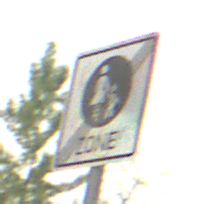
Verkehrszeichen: EndeFussgaengerzone
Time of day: MorningAfternoon
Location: Outdoor (Nature)
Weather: Overcast
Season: NotSpecified
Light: Natural